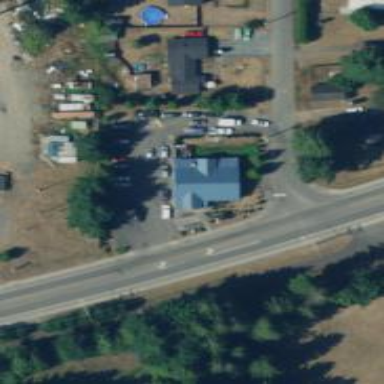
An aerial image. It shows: Convenience shop.